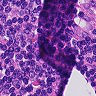
Metastatic tissue present: no